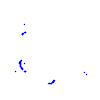
Particle: proton